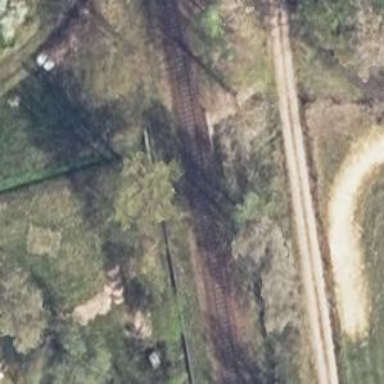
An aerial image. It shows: Railway track.